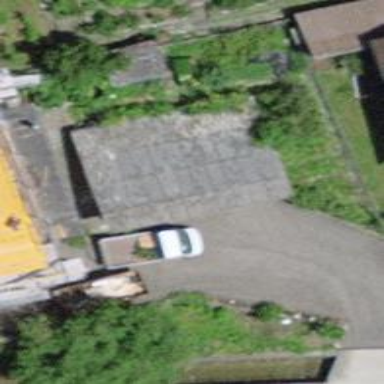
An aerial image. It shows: View of roof of building.